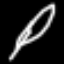
Label: leaf